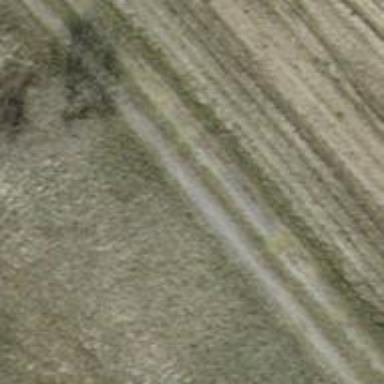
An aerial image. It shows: Path surfaced with fine gravel.